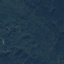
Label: Forest